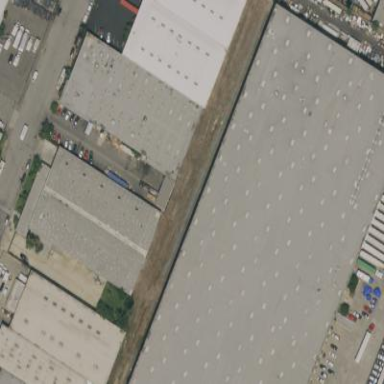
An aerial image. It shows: Industrial building.